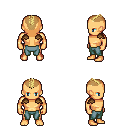
a pixel art fantasy rpg character, male body template, human, tanned skin, leather shoulder armor, teal pants, blonde short mohawk hairstyle, four views (front, back, left, right), 2x2 character sprite sheet, small pixel art, hard edges, no anti-aliasing